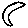
Label: moon